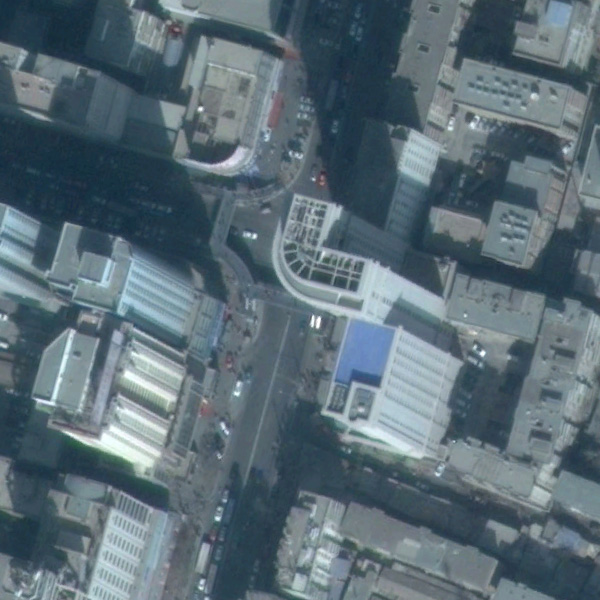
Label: Commercial